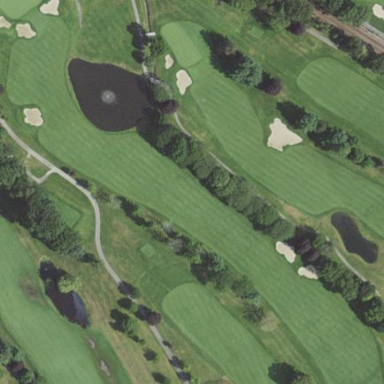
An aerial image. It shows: Grassy area designated as golf fairway.